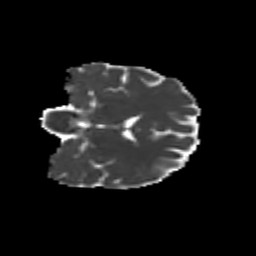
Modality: MD
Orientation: coronal
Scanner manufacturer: siemens
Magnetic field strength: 3 T
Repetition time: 9.2 s
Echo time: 0.084 s